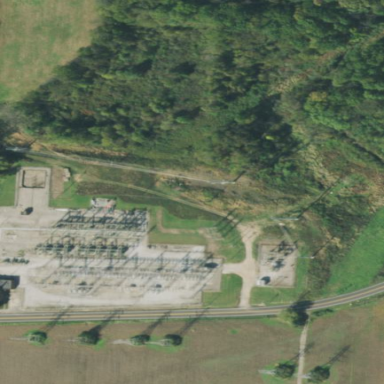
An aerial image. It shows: Transmission level substation.